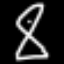
Label: hourglass